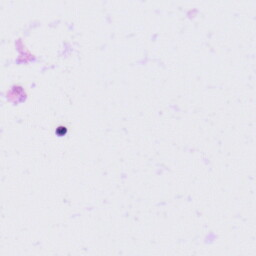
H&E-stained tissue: Tonsil